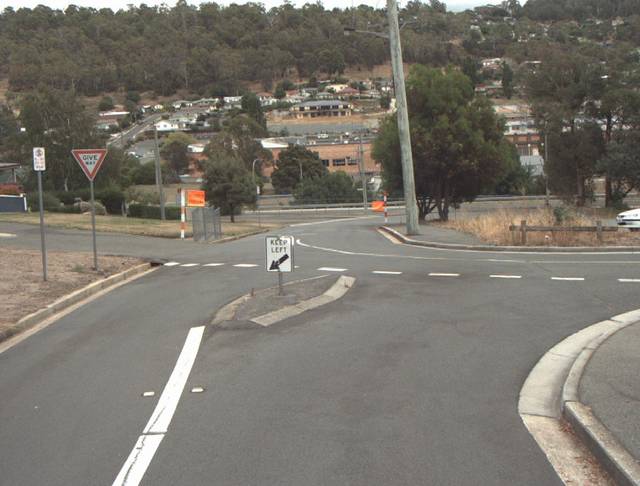
Region: Australia
Coordinates: -41.454, 147.144